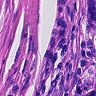
Metastatic tissue present: yes